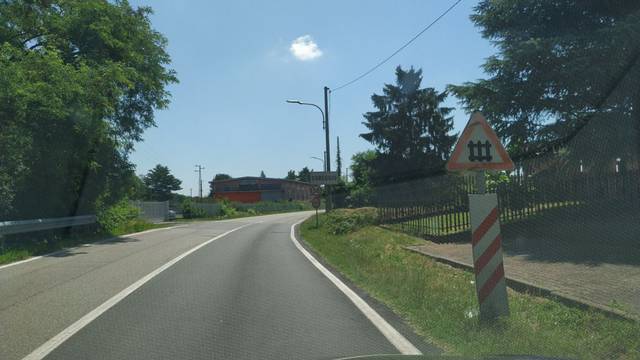
Region: Italy
Coordinates: 45.684, 8.459